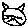
Label: cat